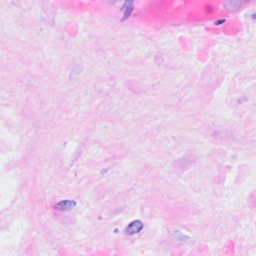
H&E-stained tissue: Breast